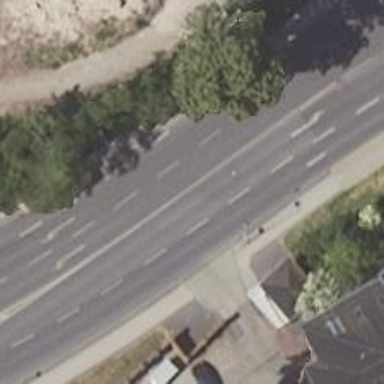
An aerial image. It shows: Tertiary road with asphalt surface and sidewalks on both sides.